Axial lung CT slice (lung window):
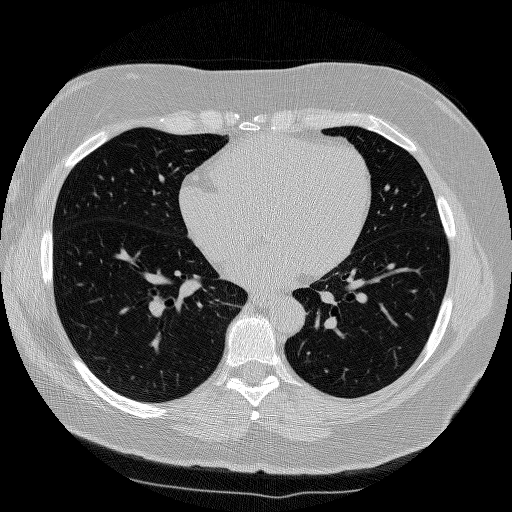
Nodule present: no